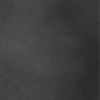
Label: dusty